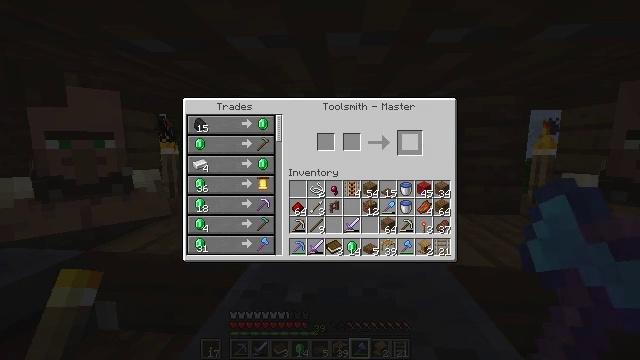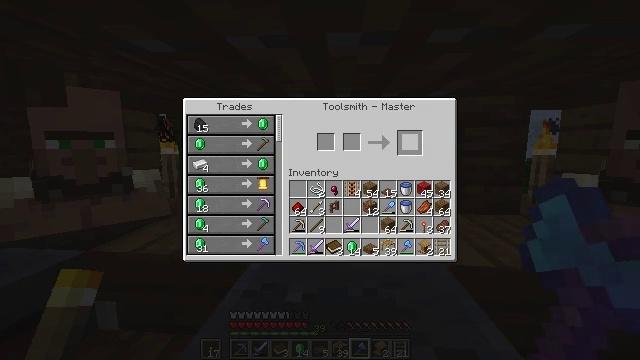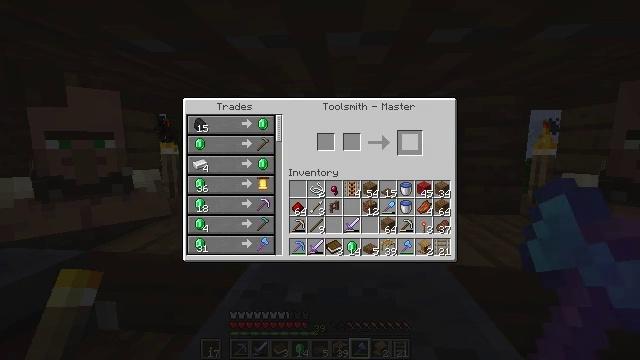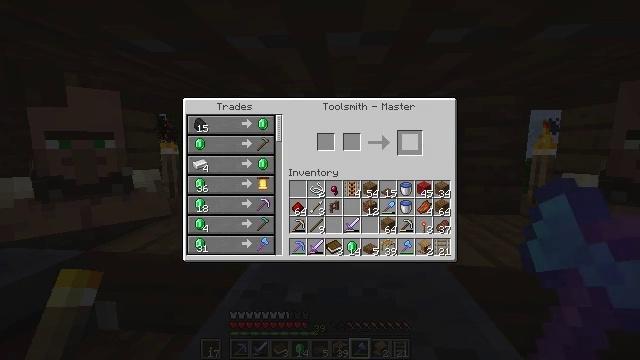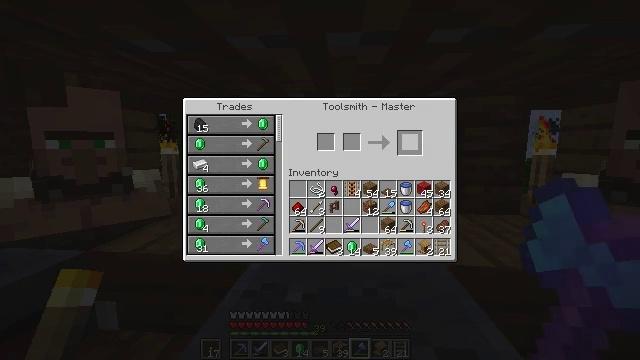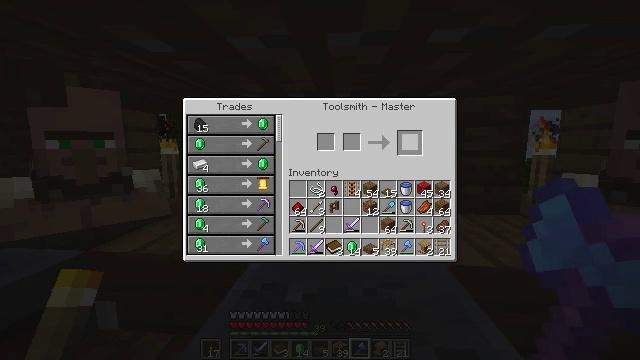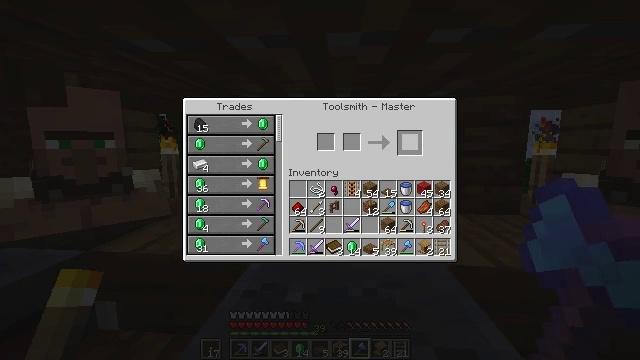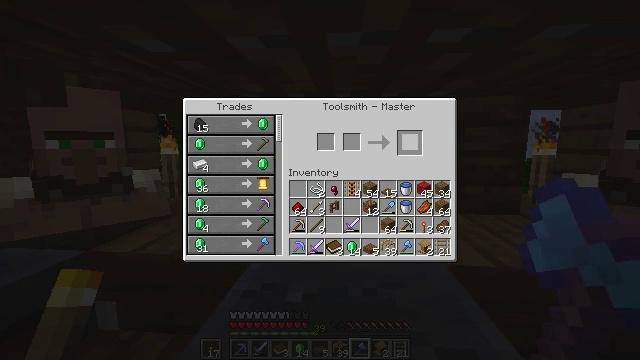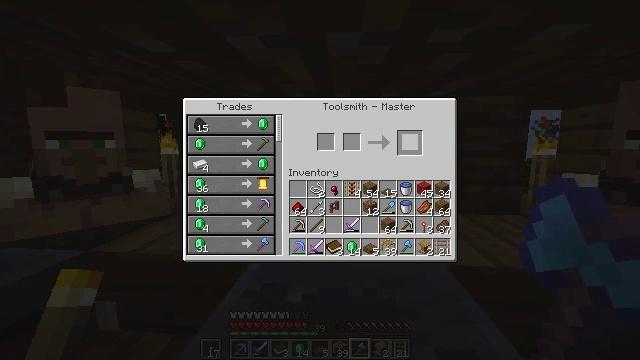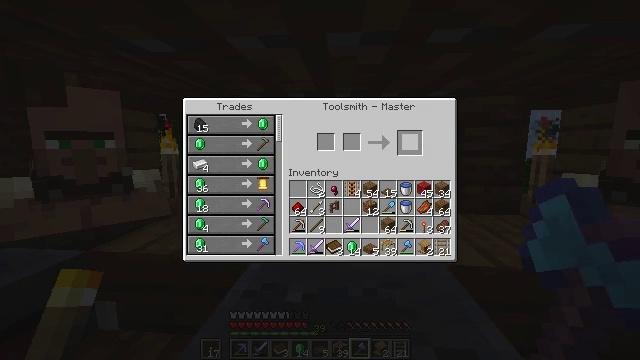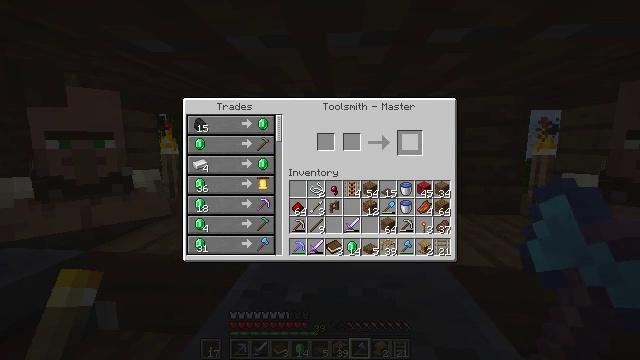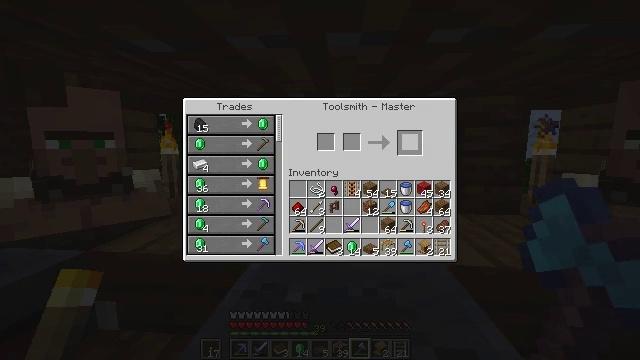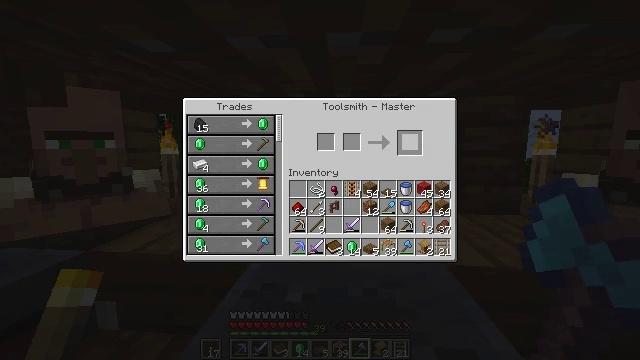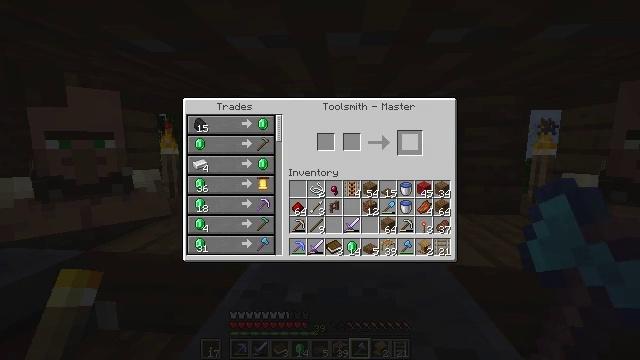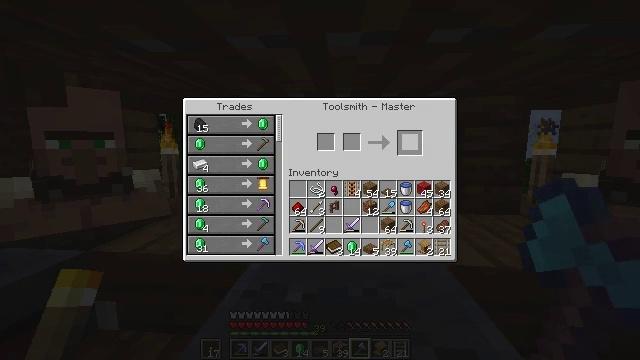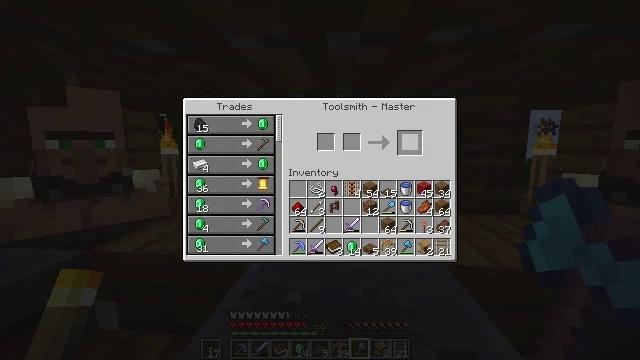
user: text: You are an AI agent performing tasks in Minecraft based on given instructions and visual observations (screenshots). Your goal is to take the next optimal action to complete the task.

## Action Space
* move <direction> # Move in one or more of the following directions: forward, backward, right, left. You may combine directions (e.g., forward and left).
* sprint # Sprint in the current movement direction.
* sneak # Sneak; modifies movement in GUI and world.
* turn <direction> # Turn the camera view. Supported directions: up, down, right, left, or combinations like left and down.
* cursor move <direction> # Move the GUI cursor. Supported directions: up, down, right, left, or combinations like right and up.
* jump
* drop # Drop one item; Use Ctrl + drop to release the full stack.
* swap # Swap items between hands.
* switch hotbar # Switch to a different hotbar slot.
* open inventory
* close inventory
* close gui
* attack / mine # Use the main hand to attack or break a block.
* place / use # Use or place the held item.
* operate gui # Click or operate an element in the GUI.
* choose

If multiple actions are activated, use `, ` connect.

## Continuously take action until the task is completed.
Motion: motion action
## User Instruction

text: Collect the spruce slab.
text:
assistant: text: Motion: no_op
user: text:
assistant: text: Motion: no_op
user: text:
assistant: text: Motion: no_op
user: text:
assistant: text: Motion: no_op
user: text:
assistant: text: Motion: no_op
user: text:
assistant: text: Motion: no_op
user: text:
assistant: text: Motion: no_op
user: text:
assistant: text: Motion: no_op
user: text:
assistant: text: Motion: no_op
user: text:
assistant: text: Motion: no_op
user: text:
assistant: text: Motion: no_op
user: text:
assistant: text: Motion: no_op
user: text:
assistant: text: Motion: no_op
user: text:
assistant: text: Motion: no_op
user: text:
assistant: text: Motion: no_op
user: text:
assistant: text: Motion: no_op
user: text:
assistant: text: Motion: no_op
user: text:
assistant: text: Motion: no_op
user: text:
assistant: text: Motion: no_op
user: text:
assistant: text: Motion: no_op
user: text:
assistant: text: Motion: no_op
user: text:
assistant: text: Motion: no_op
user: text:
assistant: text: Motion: no_op
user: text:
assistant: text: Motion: no_op
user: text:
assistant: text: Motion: no_op
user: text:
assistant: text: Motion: no_op
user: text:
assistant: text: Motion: no_op
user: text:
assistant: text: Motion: no_op
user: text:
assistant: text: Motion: no_op
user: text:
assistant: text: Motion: no_op